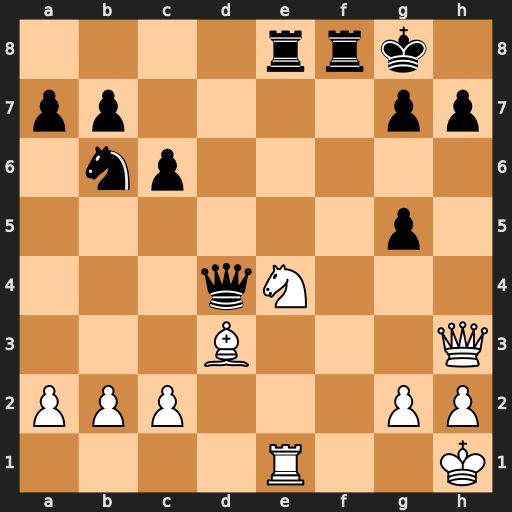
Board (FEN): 4rrk1/pp4pp/1np5/6p1/3qN3/3B3Q/PPP3PP/4R2K
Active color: w
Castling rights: -
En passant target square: -
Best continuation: Nf6+ Qxf6 Qxh7+ Kf7 Qh5+ g6 Qh7+ Qg7 Rf1+ Ke6 Qxg7